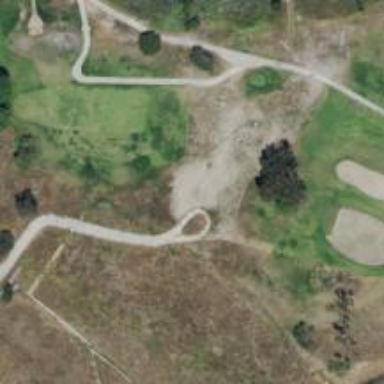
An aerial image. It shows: Path for golf carts.